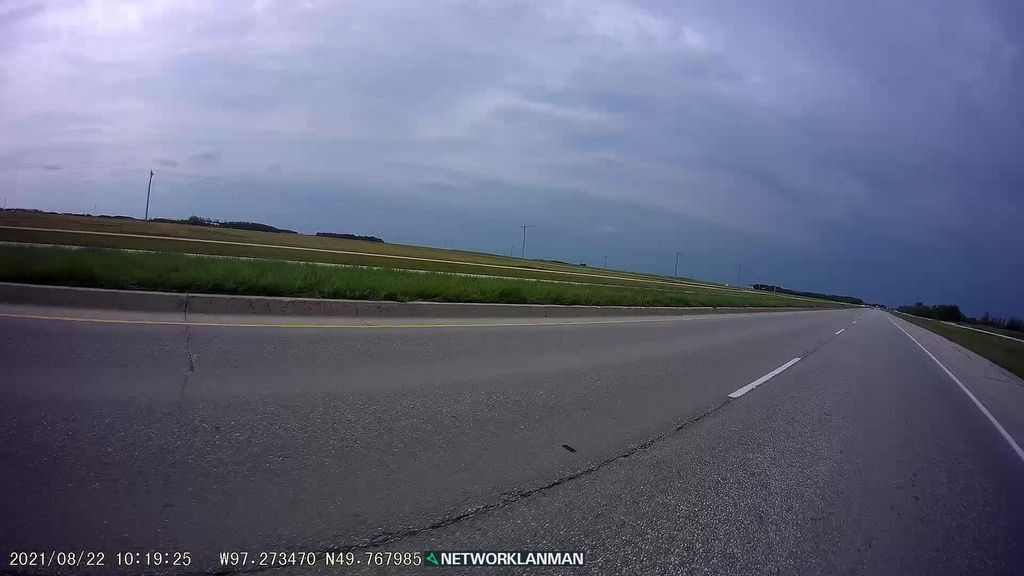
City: winnipeg